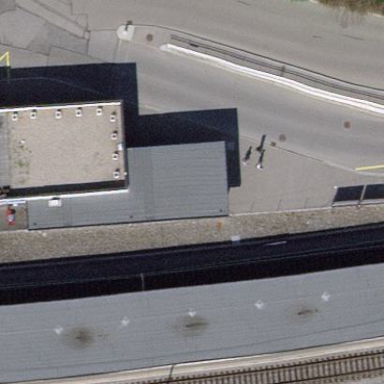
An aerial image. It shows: View of roof of building.